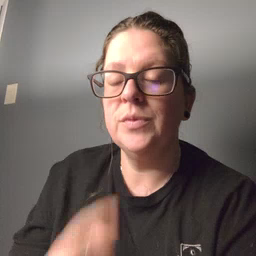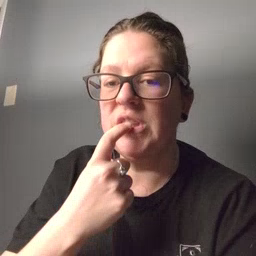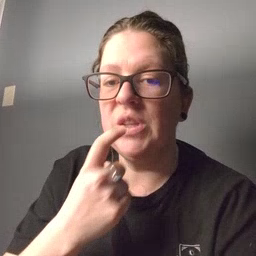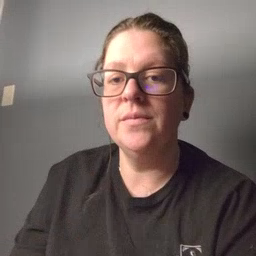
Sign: tooth